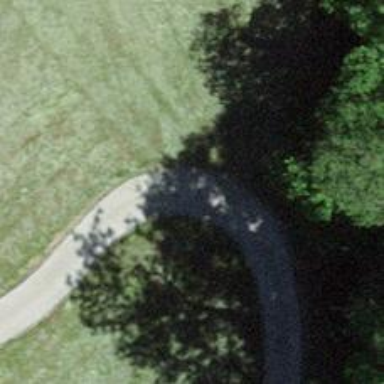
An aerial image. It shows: Track road with grade3 tracktype.